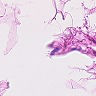
Metastatic tissue present: no